Chest X-ray. View position: PA
Patient age: 34
Patient sex: M
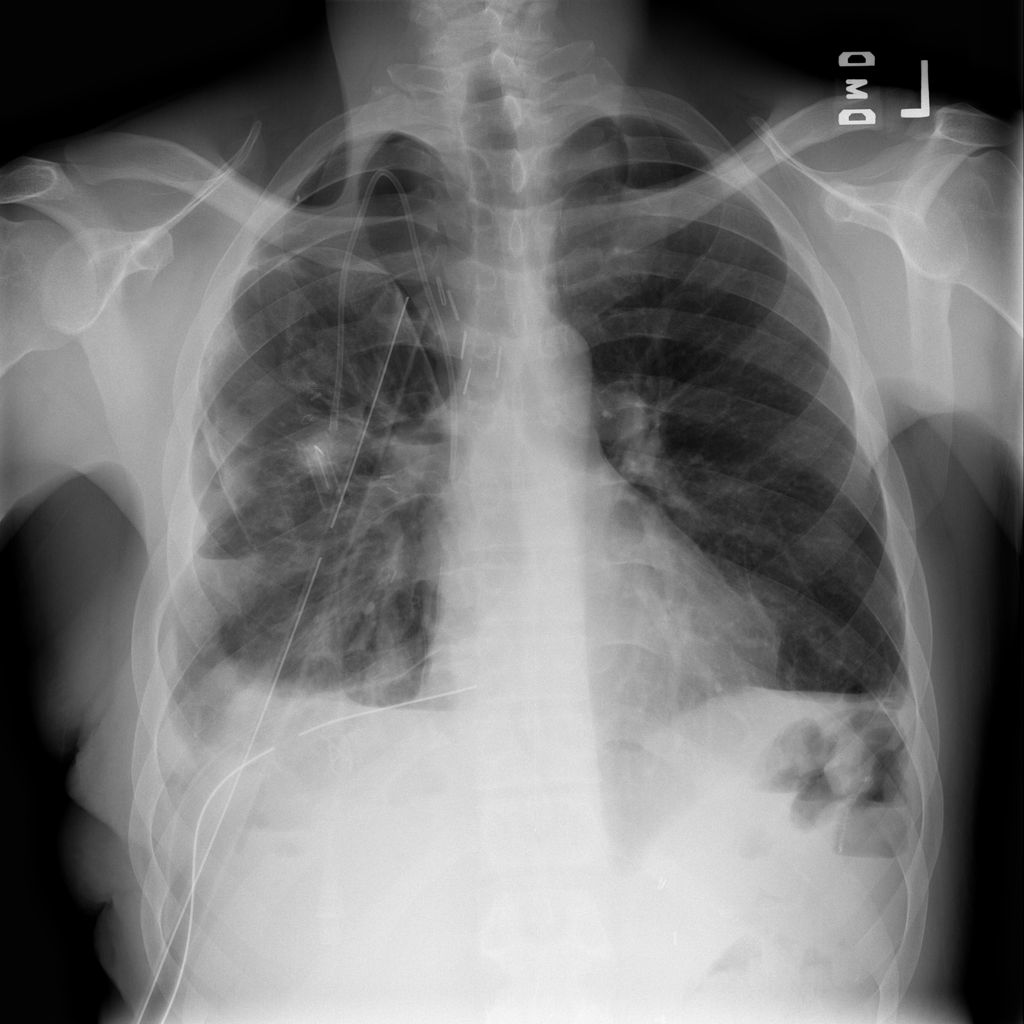
Finding: Pneumothorax